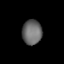
Tissue: lung
Cell type: Endothelial cells
Senescence score: 0.6457
Nuclear area (px): 473
Mean DAPI intensity: 105.884